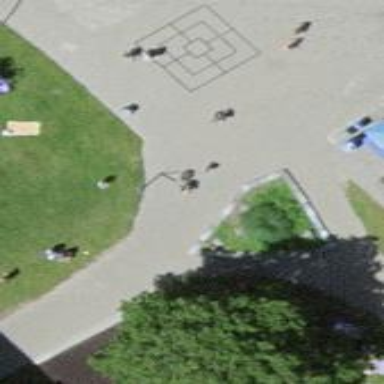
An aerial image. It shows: Zigzag path made of paving stones.